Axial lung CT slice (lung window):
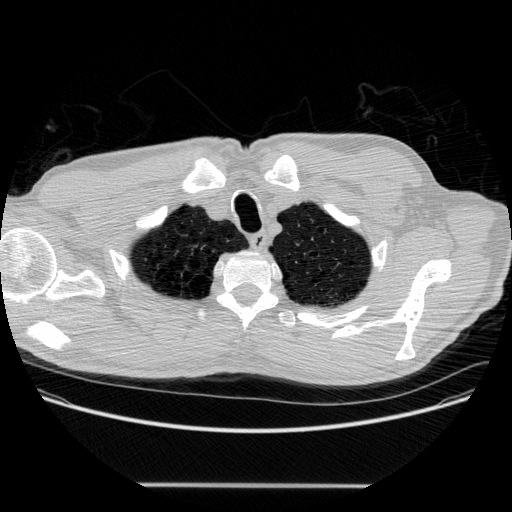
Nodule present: no